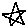
Label: star